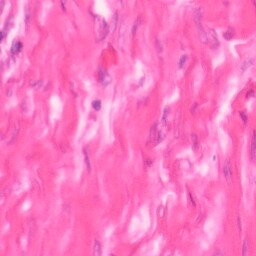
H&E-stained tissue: Colon